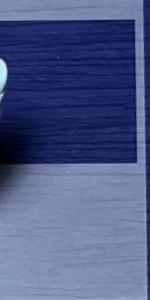
Label: Empty